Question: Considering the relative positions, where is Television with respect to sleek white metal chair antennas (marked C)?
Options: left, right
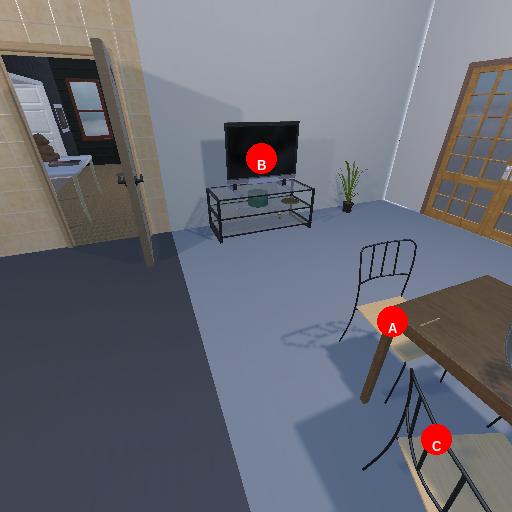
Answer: left